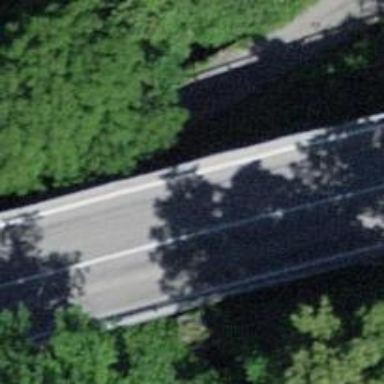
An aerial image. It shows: Asphalt road on secondary bridge.